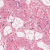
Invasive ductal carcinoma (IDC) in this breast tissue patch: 0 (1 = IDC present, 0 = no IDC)